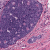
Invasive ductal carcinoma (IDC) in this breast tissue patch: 0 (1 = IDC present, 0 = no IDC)